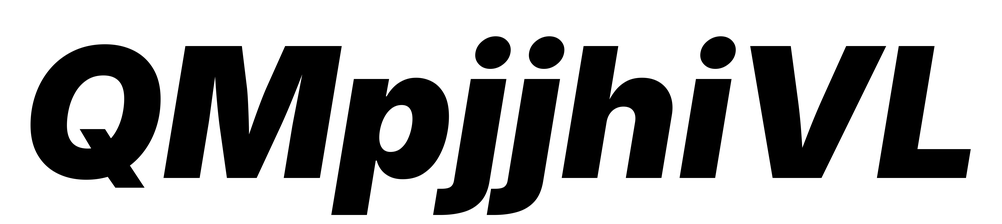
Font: Inter-Italic_Black_Italic